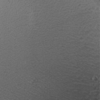
Label: not_dusty